Field crop: tomato
Growth stage: 1
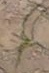
Species: cyperus